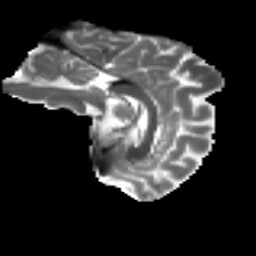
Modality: T2w
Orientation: sagittal
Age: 28
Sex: male
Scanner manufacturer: ge
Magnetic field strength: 3 T
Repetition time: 7.8 s
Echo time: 0.0608 s